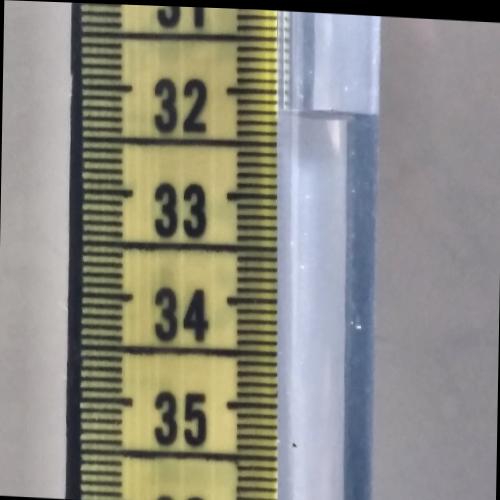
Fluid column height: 32.2 cm